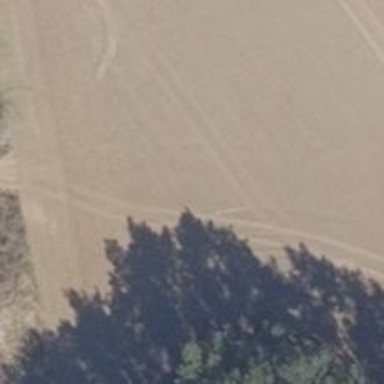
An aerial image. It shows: Dirt track with grade 5 track type. The track has very horrible smoothness.